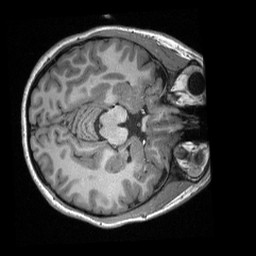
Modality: T1w
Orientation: axial
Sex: female